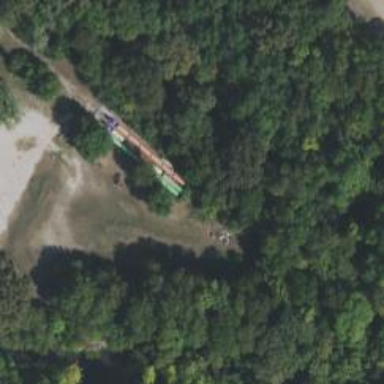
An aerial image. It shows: Miniature railway situated in yard.